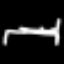
Label: bed